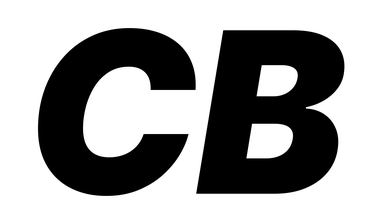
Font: Inter-Italic_Black_Italic